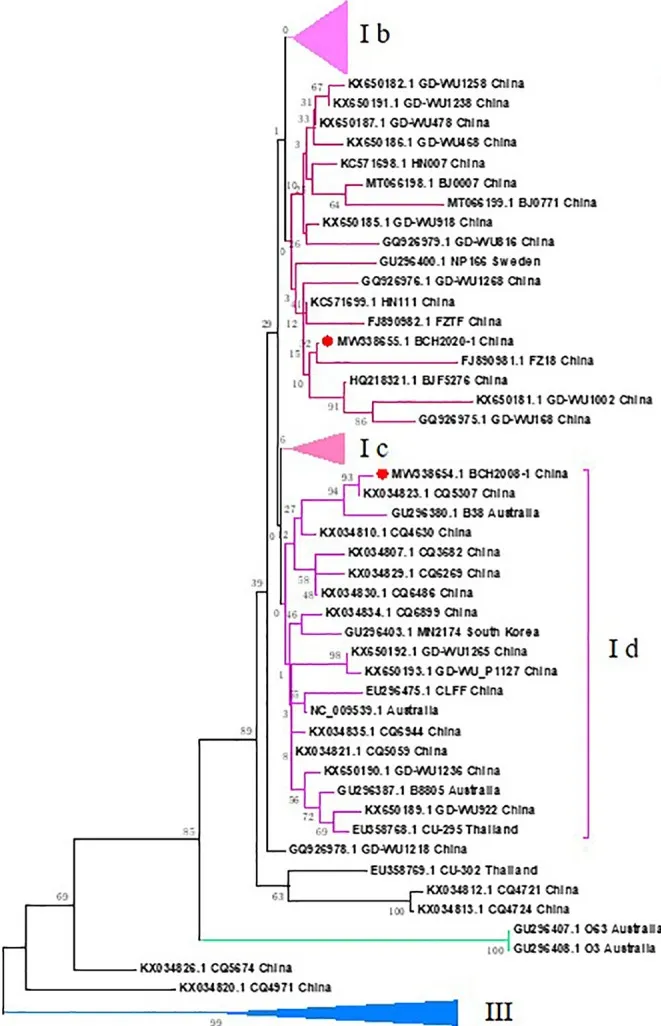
Phylogenetic tree based on the two WUPyV complete genome sequences from fatal cases. Phylogenetic analyses were performed with other 114 WUPyV complete sequences submitted to GenBank, with all sequences derived from China (67 in total) and representative sequences from other countries (23 from Australia, 2 from Thailand, 5 from Germany, 3 from Netherlands, 5 from Canada, 3 from Sweden, 3 from South Korea, and 1 from the USA). MEGA v7.0 software was used to generate phylogenetic trees with the neighbor-joining method and the Kimura 2-parameter model. The robustness of the phylogenetic trees was assessed using the bootstrap method with 1,000 replicates. Reference genomes with bootstrap values below 70 are not shown. The strains in the current study are marked with a solid red circle.
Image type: chart (chart)